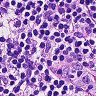
Metastatic tissue present: no